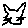
Label: cat